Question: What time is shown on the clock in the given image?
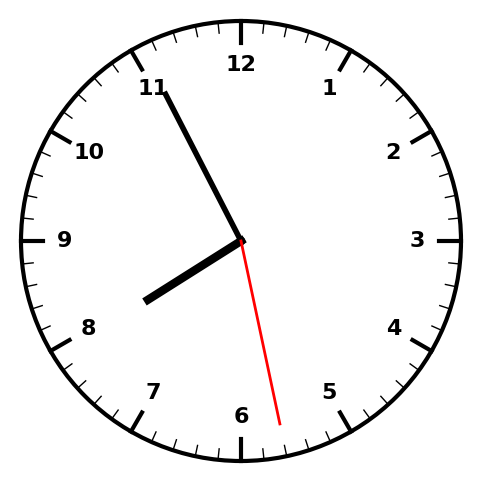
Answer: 07:55:28